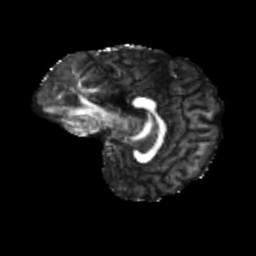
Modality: FA
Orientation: sagittal
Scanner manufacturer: siemens
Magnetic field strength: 3 T
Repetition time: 4 s
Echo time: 0.0594 s